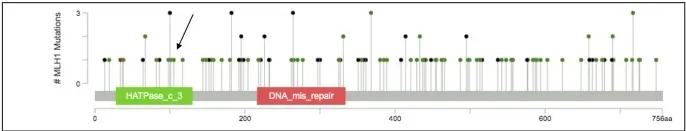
(C) Lollipop scheme of the MLH1 gene, pinpointing the region of the detected mutation.
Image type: chart (chart)